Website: ulta-beauty
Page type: store-pickup
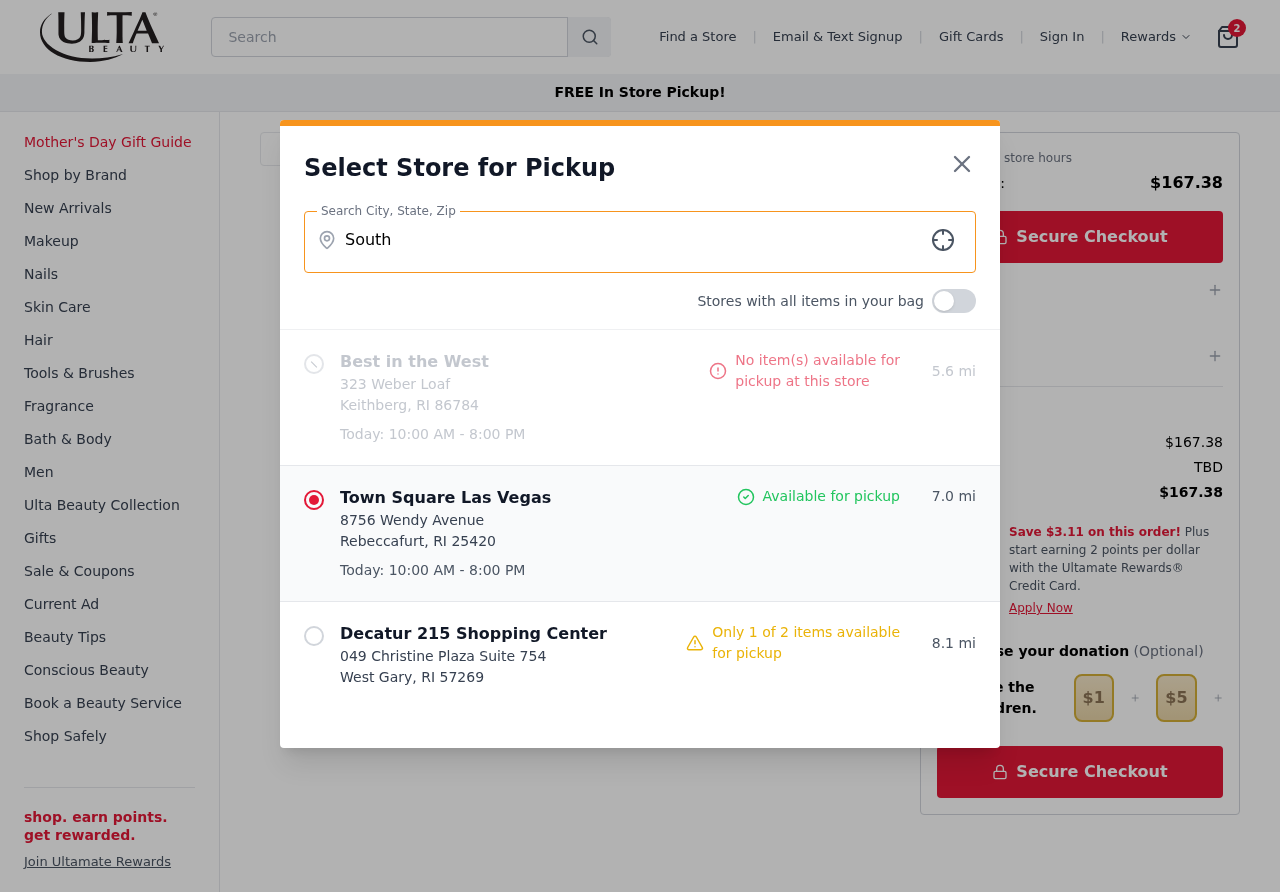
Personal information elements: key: PII_CITY
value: South Crystal
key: PII_LOCATION1_CITY_STATE_ZIP
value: Keithberg, RI 86784
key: PII_LOCATION1_NAME
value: Best in the West
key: PII_LOCATION1_STREET
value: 323 Weber Loaf
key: PII_LOCATION2_CITY_STATE_ZIP
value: Rebeccafurt, RI 25420
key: PII_LOCATION2_NAME
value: Town Square Las Vegas
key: PII_LOCATION2_STREET
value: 8756 Wendy Avenue
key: PII_LOCATION3_CITY_STATE_ZIP
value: West Gary, RI 57269
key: PII_LOCATION3_NAME
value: Decatur 215 Shopping Center
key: PII_LOCATION3_STREET
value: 049 Christine Plaza Suite 754
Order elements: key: ORDER_NUM_ITEMS
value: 2
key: ORDER_TOTAL
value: $167.38
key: ORDER_SUBTOTAL
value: $167.38
Search elements: key: HEADER_SEARCH
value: Search
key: SEARCH_STORE_LOCATION
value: South Crystal